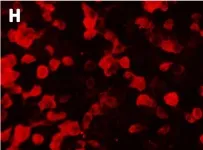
Detection of AQP4- IgG and AGO- IgG by IIF-CBA. 2- IgG in serum. 1:100 titer).
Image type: pathology (immunostaining)